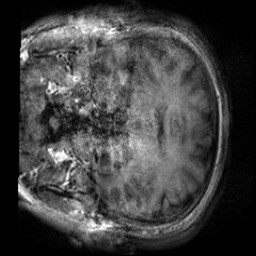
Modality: T1w
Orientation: coronal
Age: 26
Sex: female
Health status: healthy
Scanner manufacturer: siemens
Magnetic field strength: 3 T
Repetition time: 2 s
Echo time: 0.00232 s